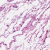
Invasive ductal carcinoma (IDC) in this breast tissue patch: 0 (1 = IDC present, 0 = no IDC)